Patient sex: M
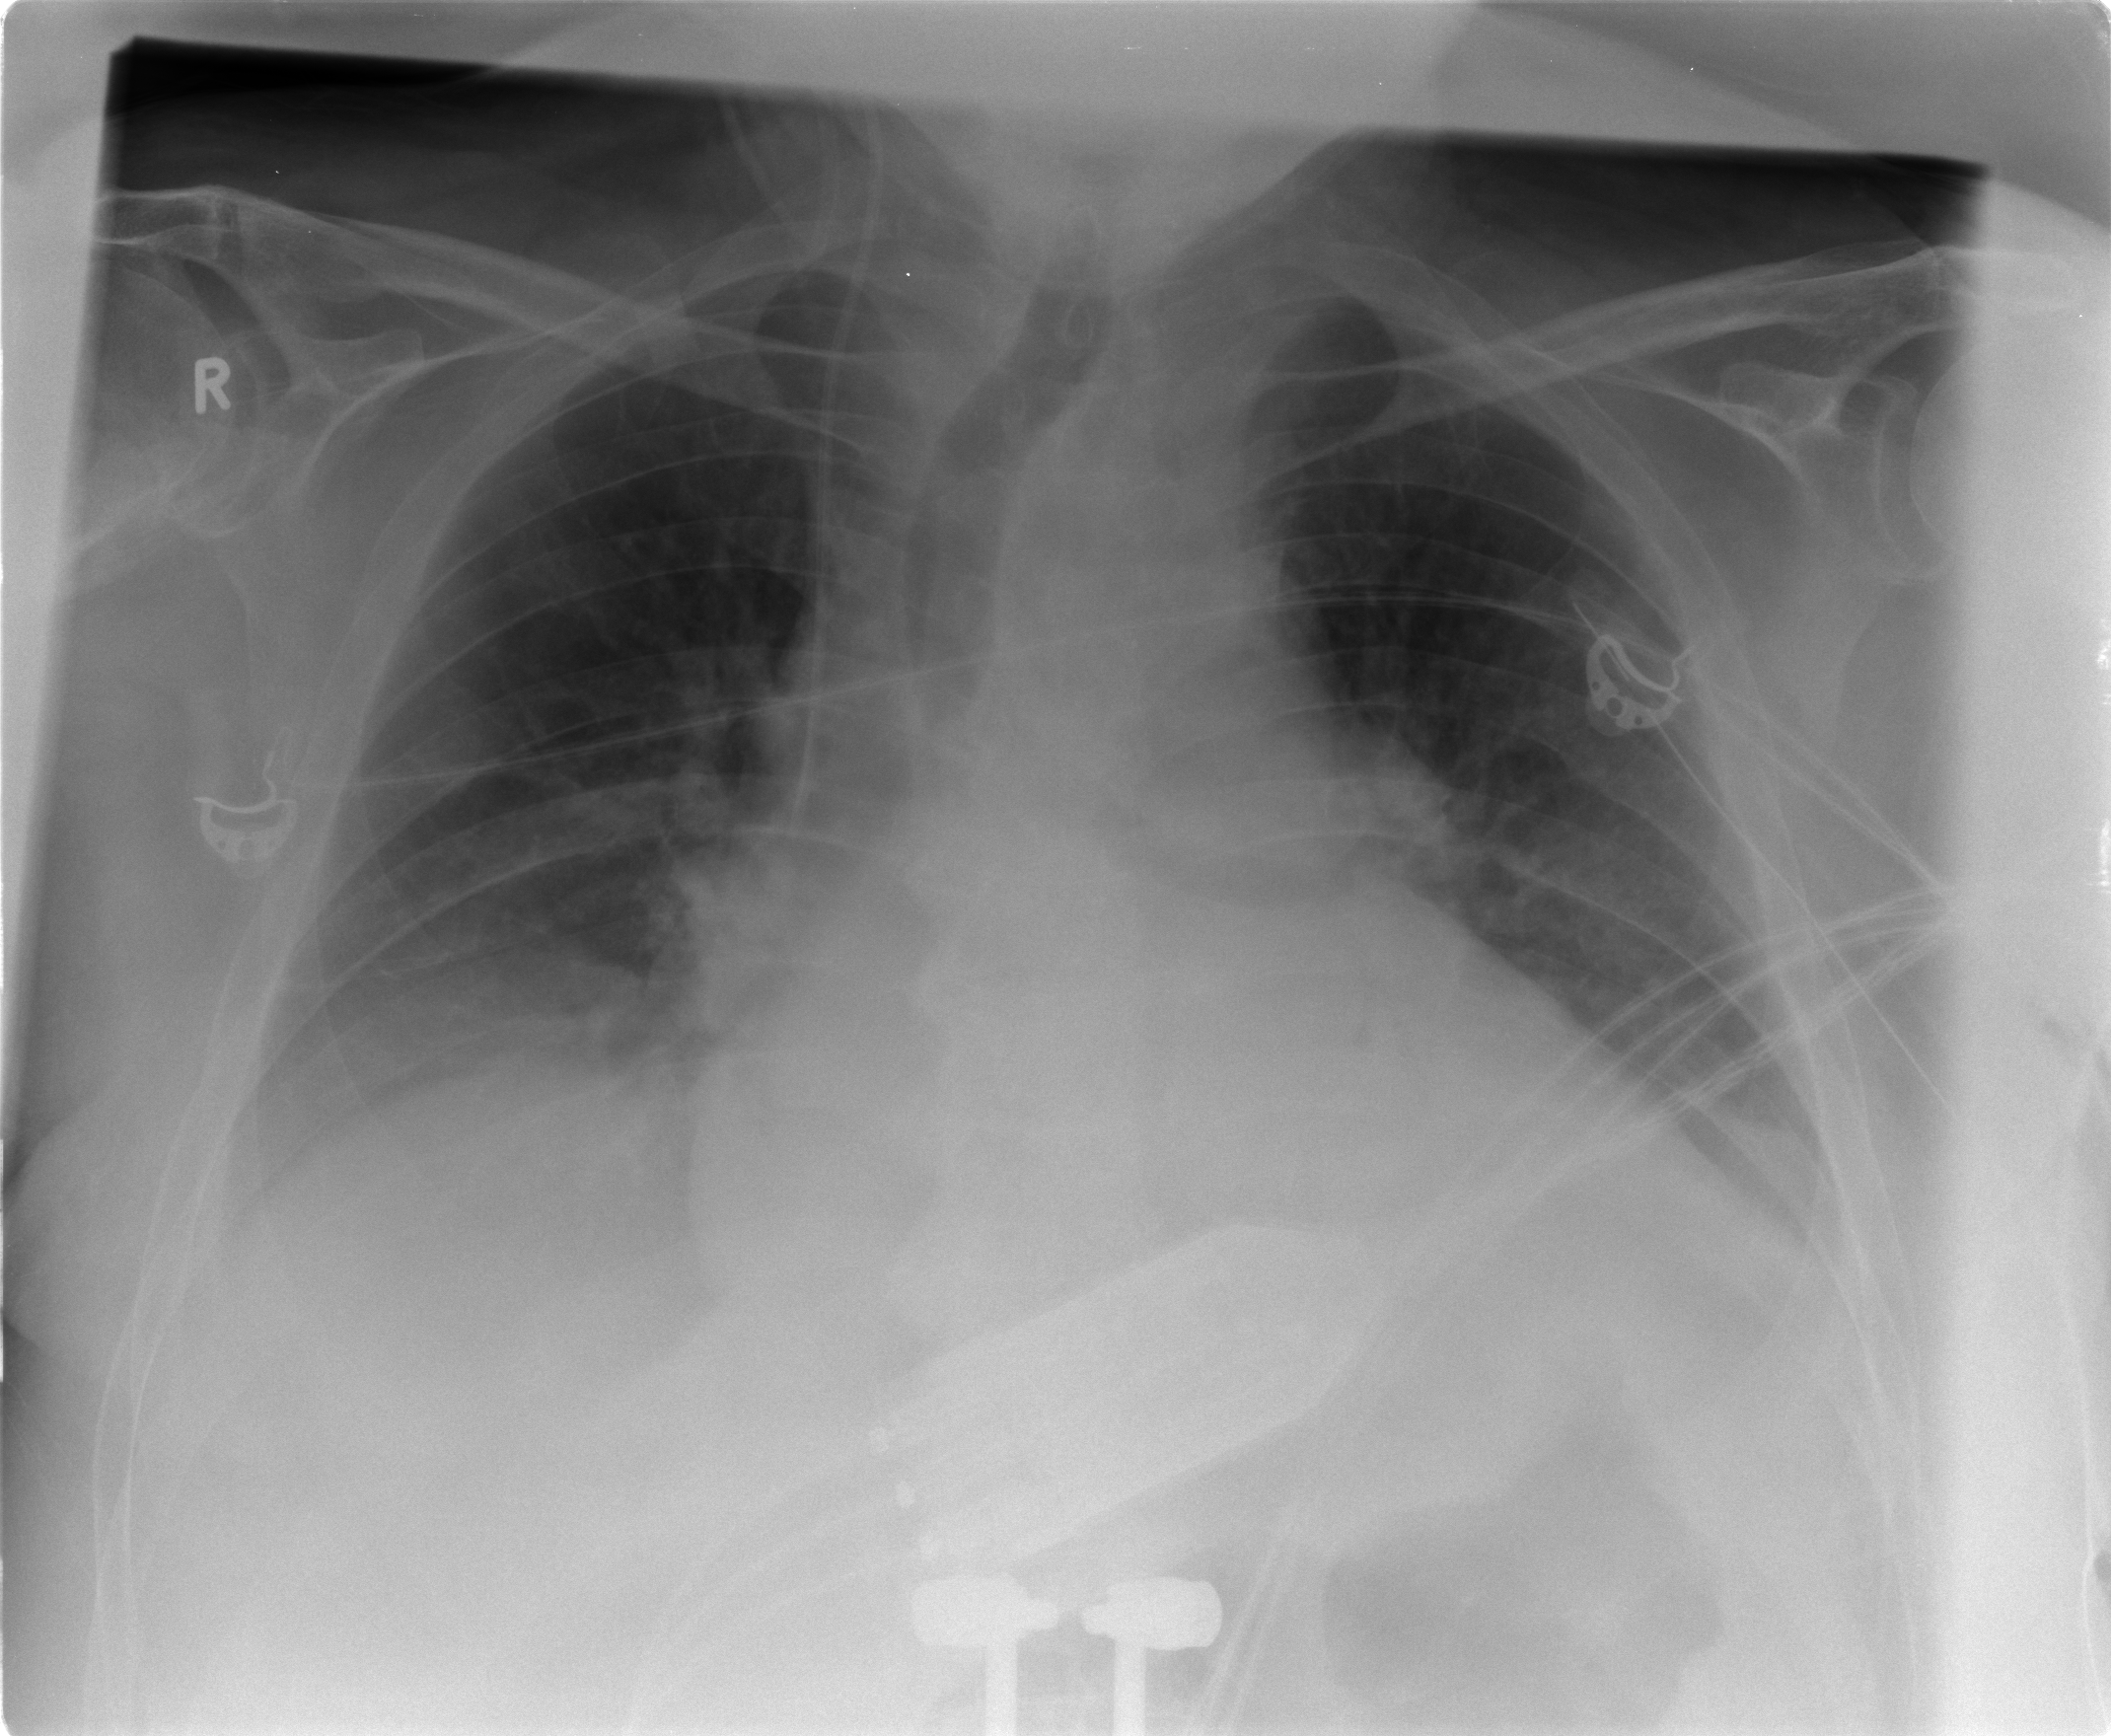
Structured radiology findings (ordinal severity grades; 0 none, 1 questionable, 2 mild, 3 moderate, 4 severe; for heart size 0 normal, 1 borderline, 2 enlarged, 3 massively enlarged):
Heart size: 2
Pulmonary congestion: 0
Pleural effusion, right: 1
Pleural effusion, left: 0
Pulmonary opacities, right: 0
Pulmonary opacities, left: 0
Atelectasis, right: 0
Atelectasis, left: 0